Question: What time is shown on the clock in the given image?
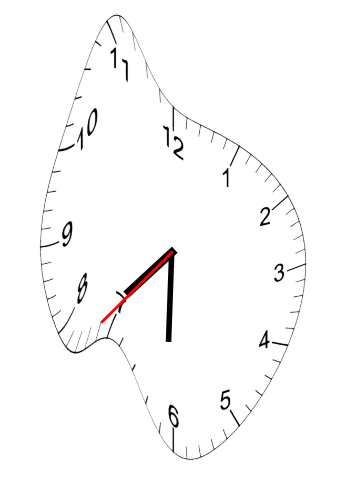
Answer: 07:30:37